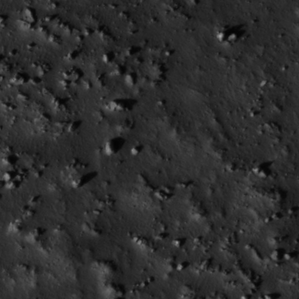
Label: non_frost